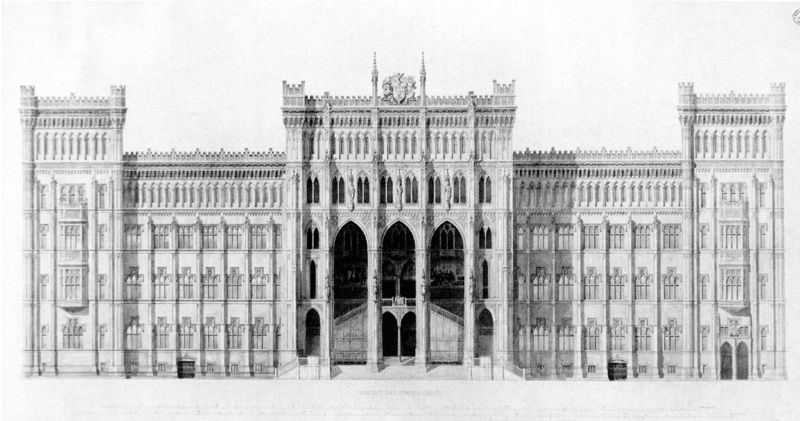
Titel: Entwurf zum Rathaus Hamburg
Künstler: Wilhelm Stier
Standort: Berlin
Institution: Technische Universität, Plansammlung
Schlagwörter: himmel, schatten, weiß, fenster, grau, licht, schwarz, skizze, säule, säulen, tür, zeichnung, gebäude, haus, schloss, architektur, brüstung, england, gotik, ansicht, bogen, fassade, türen, giebel, backstein, treppe, treppen, symmetrie, geländer, stufen, abbild, tor, zinnen, halle, bögen, eingang, erker, berlin, kreuz, türmchen, türme, münchen, palast, palazzo, schwarzweiss, radierung, entwurf, rathaus, verziert, portal, tore, wappen, risalit, gotisch, spitzbogen, spitzbögen, residenz, treppenhaus, freitreppe, historismus, vorderansicht, etagen, plan, achsen, kellerfenster, kupferstich, stockwerke, mittelteil, masswerk, geschoss, aufriss, mittelrisalit, eckrisalit, risalite, torbögen, architecture, croquis, dessin, eingangsportal, ecktürme, landtag, neogotik, neugotik, classique, edifice, fassa, fenmster, gotisierend, maquette, neugotisch, vorschlag, zeichnng, stiegen, chateau, façade, palais, frontsicht, arches, pirtal